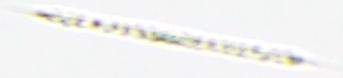
Label: Rhizosolenia